Interaction volume radius: 5 \u00c5
Interaction volume height: 15 \u00c5
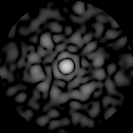
Disorder parameter: 0.8171